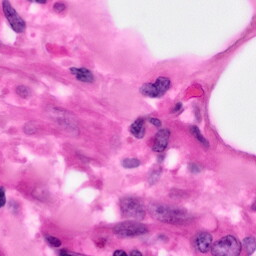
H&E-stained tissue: Pancreatic